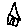
Label: house